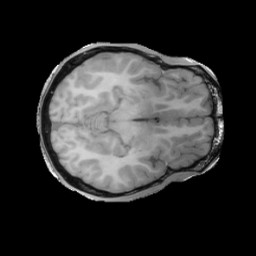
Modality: T1w
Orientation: axial
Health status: ill
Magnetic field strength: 3 T